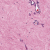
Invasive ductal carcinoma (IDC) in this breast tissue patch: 0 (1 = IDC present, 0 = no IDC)